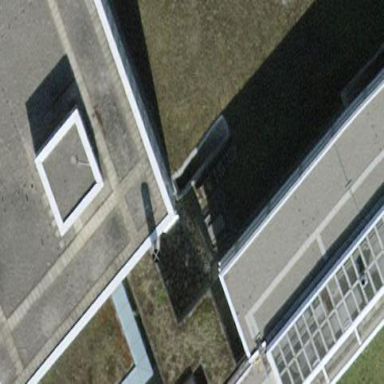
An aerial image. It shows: View of roof of building.